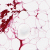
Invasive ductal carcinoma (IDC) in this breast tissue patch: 0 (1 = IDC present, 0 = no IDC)